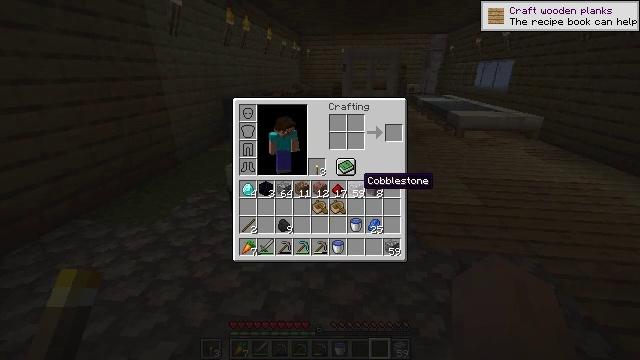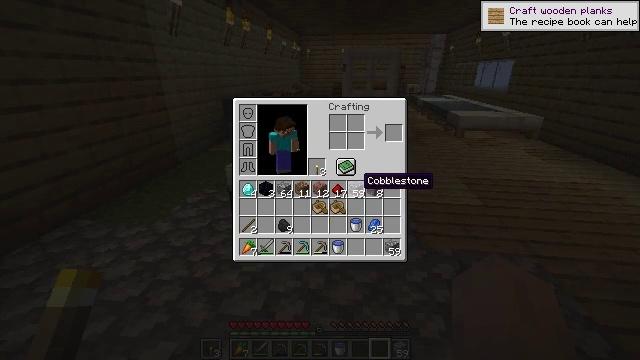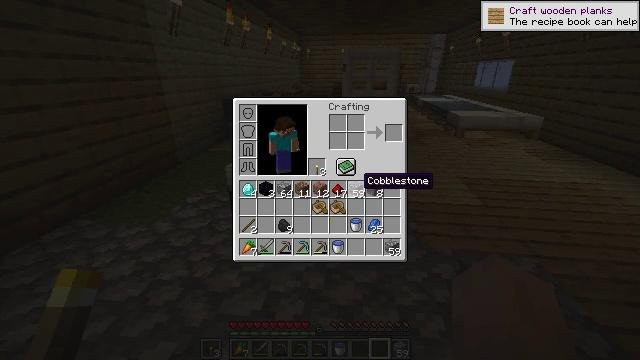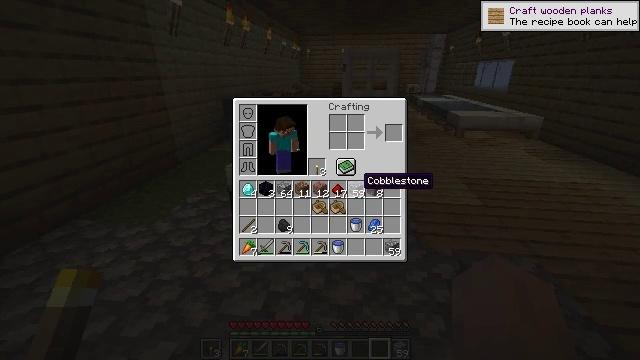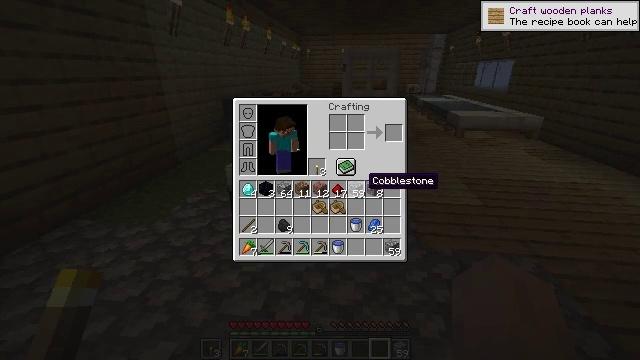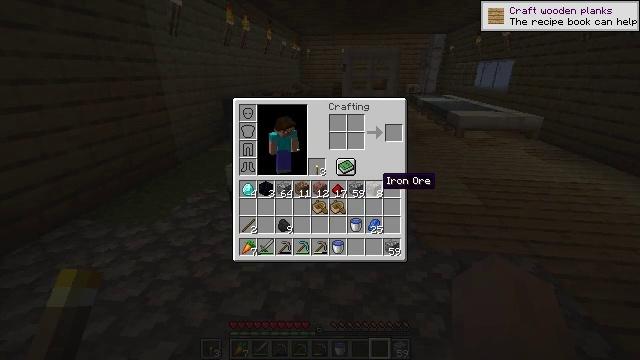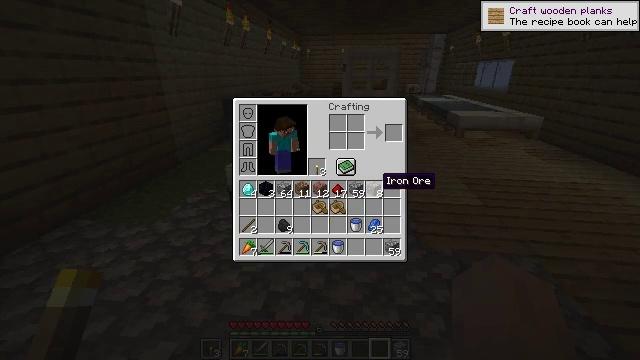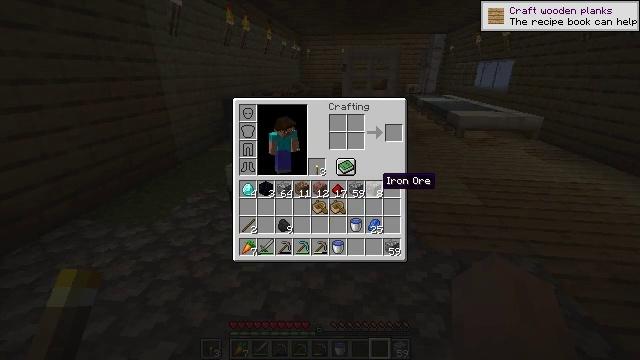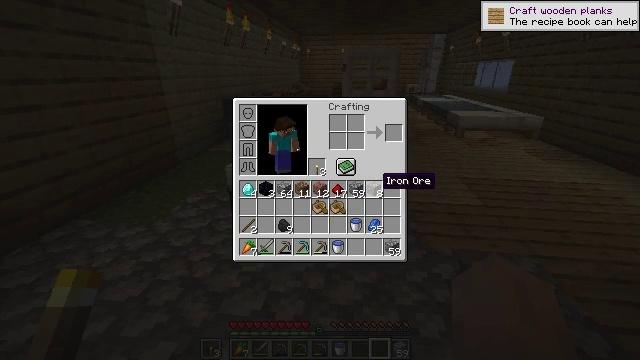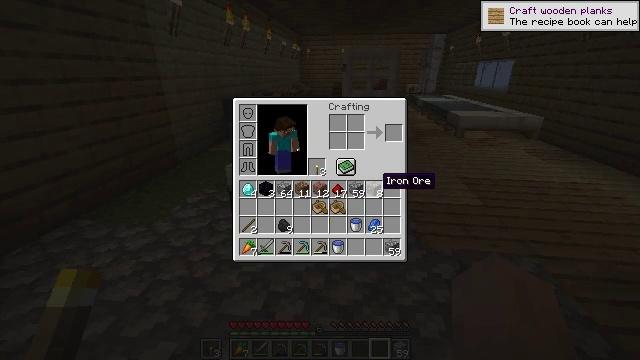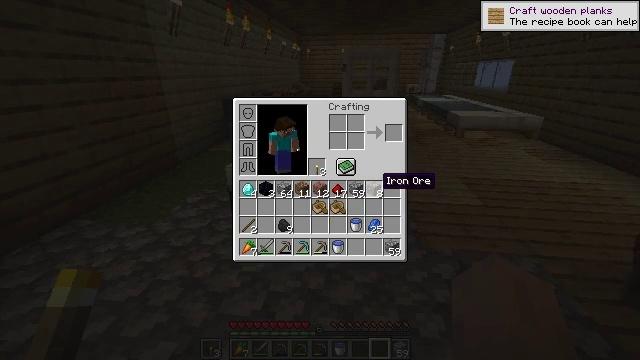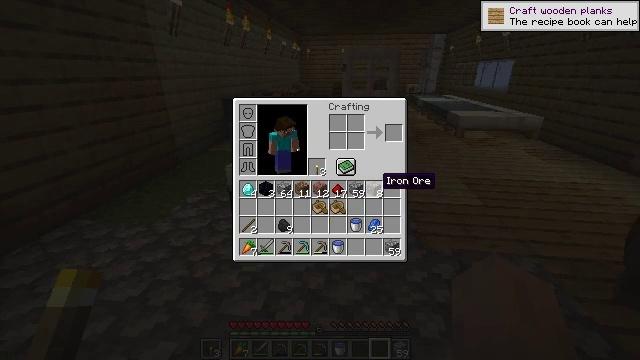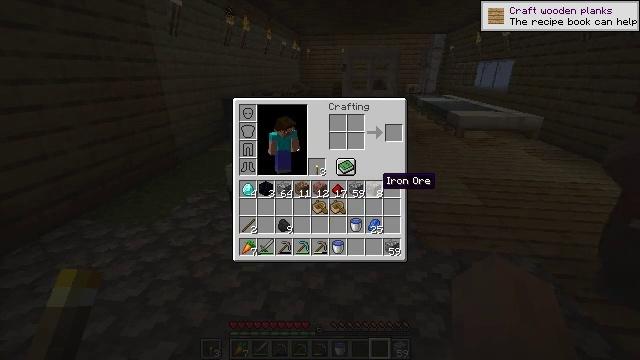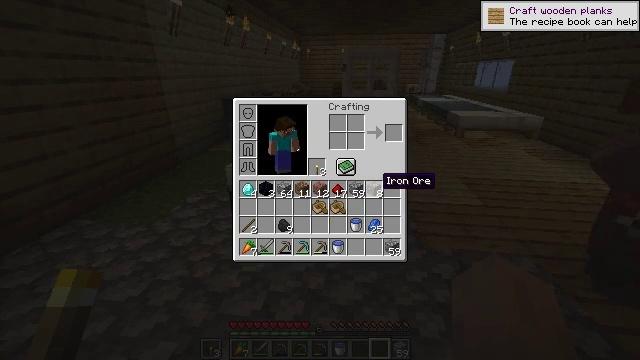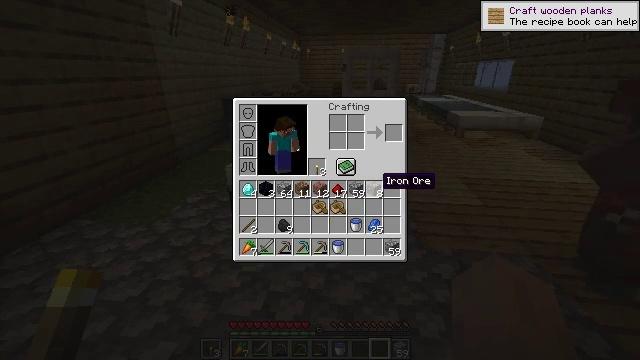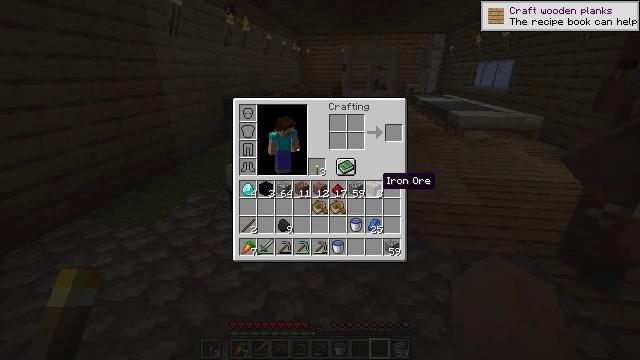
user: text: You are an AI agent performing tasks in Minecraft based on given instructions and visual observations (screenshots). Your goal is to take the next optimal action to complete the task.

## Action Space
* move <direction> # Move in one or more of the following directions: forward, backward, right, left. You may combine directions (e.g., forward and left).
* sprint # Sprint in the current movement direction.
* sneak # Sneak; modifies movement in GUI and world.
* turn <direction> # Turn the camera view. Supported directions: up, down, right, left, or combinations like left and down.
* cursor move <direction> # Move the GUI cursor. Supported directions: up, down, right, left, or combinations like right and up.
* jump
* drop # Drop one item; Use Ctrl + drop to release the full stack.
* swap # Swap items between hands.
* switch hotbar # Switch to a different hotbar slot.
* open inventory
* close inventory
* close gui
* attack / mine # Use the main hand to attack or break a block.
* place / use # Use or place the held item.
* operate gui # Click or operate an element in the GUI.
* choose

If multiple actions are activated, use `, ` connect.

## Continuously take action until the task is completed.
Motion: motion action
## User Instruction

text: Craft a powerful diamond sword.
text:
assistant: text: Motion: no_op
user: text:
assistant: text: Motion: no_op
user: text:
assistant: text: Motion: no_op
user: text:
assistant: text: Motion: no_op
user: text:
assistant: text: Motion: cursor move right
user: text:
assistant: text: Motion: no_op
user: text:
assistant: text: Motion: no_op
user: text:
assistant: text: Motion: no_op
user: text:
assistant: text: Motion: no_op
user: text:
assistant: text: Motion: no_op
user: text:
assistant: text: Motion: no_op
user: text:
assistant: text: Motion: no_op
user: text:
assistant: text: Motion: no_op
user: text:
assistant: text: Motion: no_op
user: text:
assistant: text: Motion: no_op
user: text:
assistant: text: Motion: no_op
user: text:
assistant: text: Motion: no_op
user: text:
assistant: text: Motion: no_op
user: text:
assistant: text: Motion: no_op
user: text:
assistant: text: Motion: no_op
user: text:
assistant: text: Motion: no_op
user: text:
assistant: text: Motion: no_op
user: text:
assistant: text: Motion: no_op
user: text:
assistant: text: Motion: no_op
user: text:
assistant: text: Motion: no_op
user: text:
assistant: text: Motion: no_op
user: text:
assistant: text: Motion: no_op
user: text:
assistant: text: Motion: no_op
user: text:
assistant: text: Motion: no_op
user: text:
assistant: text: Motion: no_op